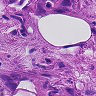
Metastatic tissue present: yes